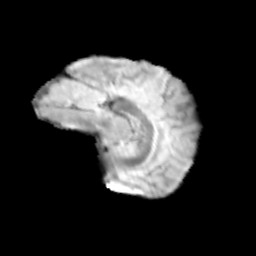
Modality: T2w
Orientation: sagittal
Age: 11
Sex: male
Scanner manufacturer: siemens
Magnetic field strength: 3 T
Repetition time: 3.8 s
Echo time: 0.07 s